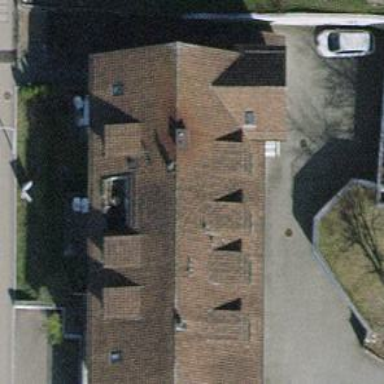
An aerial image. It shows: The building features gabled roof section.